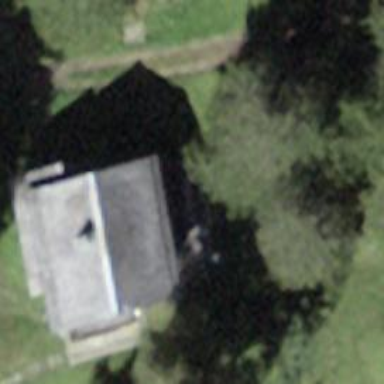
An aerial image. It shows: Bungalow.